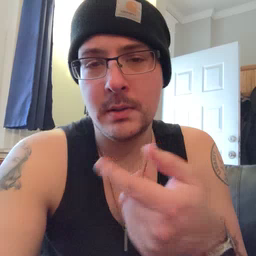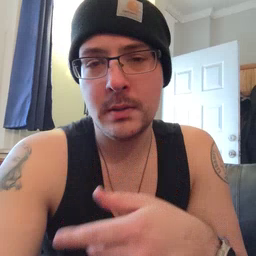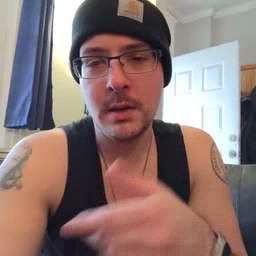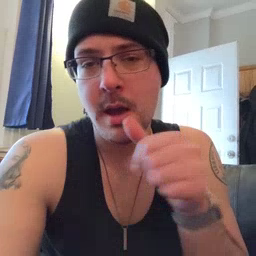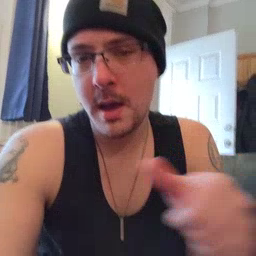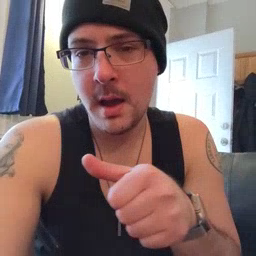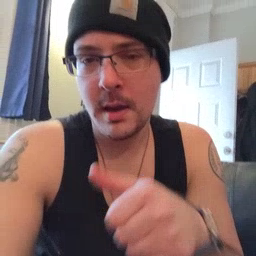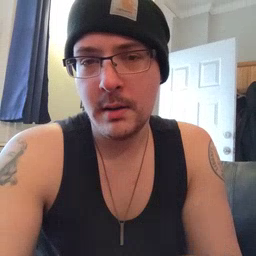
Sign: hide